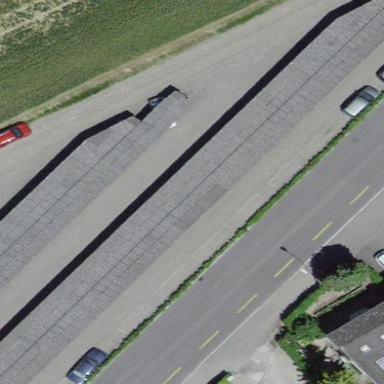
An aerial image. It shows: Flat roof building.